Question: Count the number of objects in the diagram.
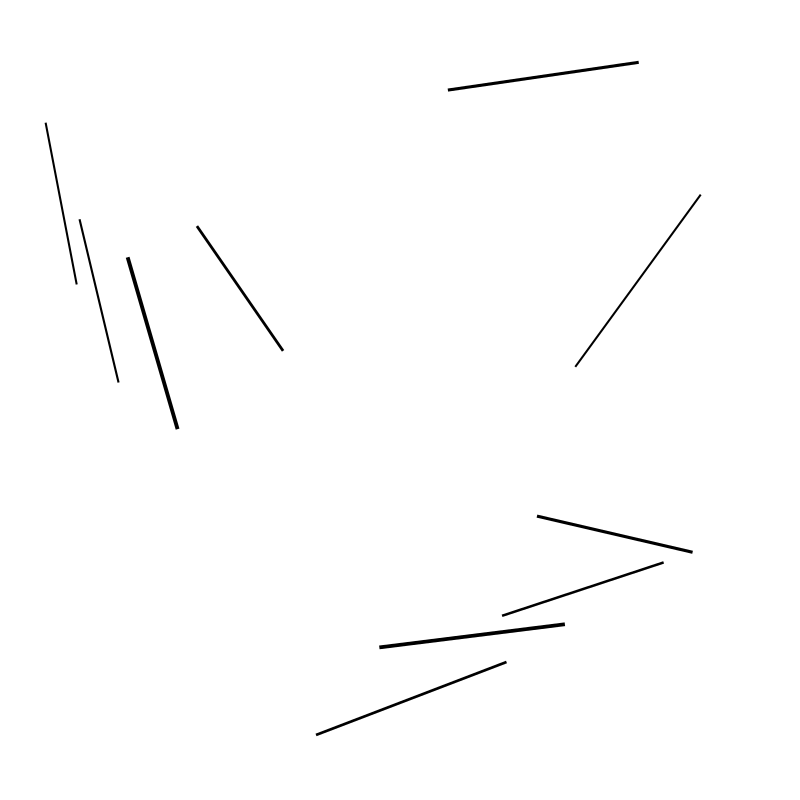
Answer: 10